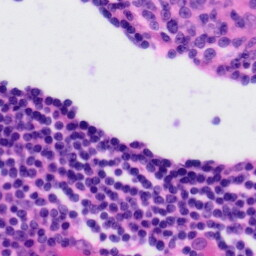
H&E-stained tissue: Tonsil